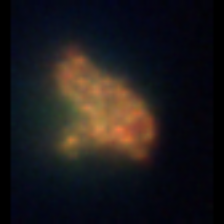
Taxon: Unknown_detritus
Group: Unknown